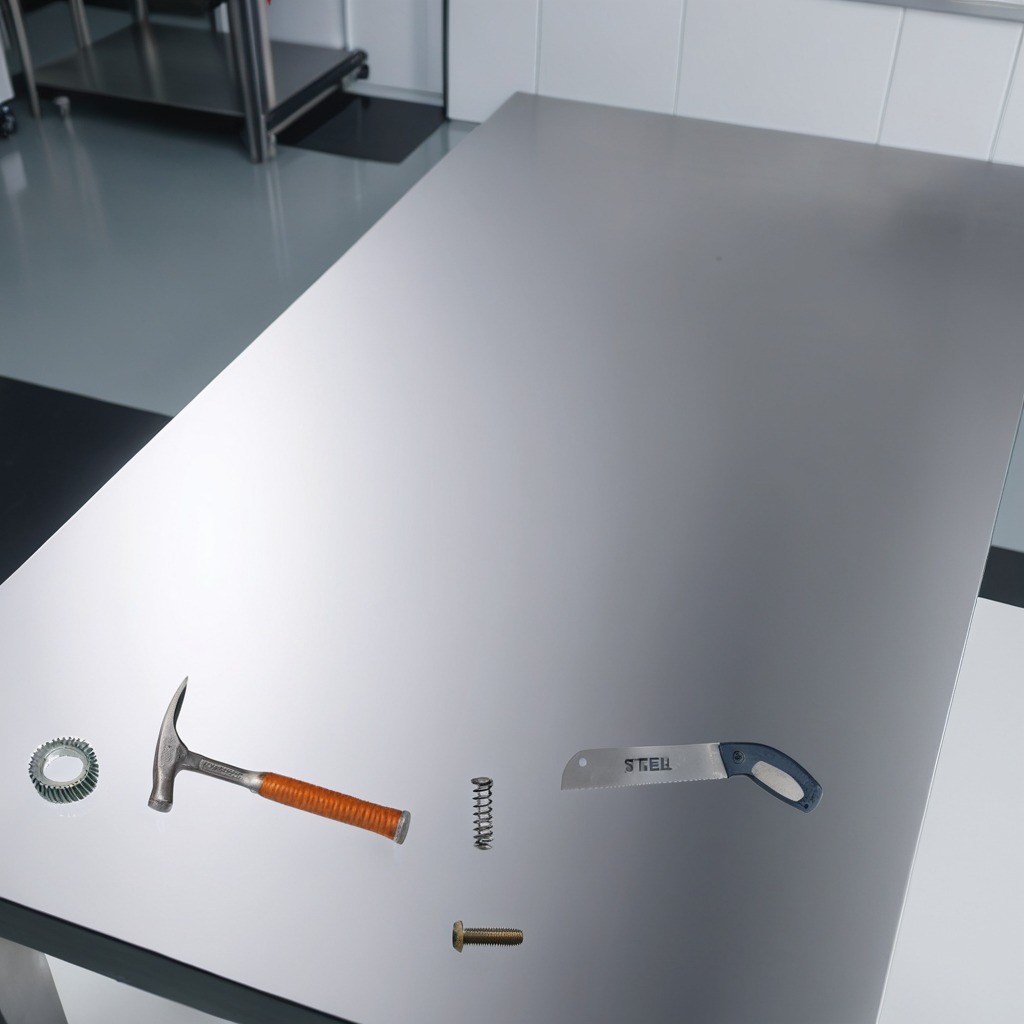
A steel gear with teeth, a hammer, a metal machine screw, a coiled metal spring, and a handheld metal saw are lying on a stainless steel table in a high-end prototyping lab.